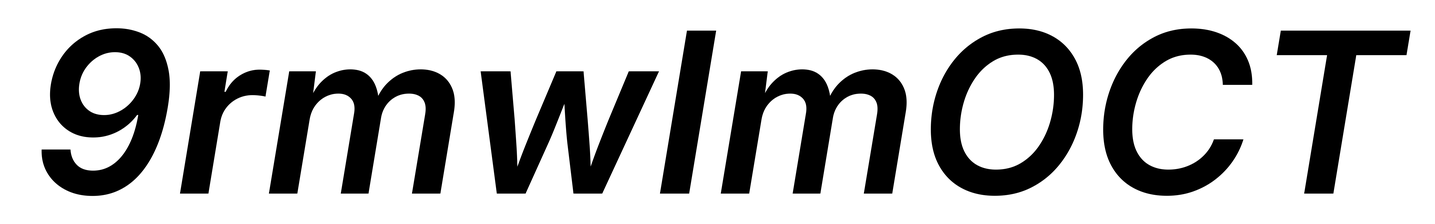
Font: Inter-Italic_SemiBold_Italic